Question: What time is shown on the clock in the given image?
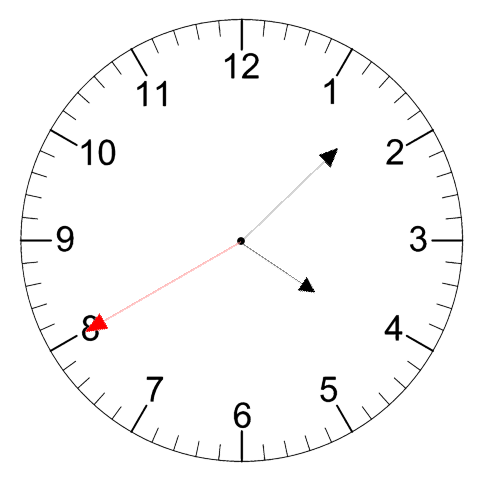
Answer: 04:07:40